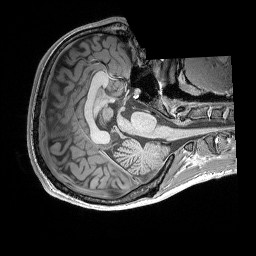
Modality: T1w
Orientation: axial
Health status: healthy
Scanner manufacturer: siemens
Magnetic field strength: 3 T